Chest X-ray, PA view. Patient: 63 years old, sex M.
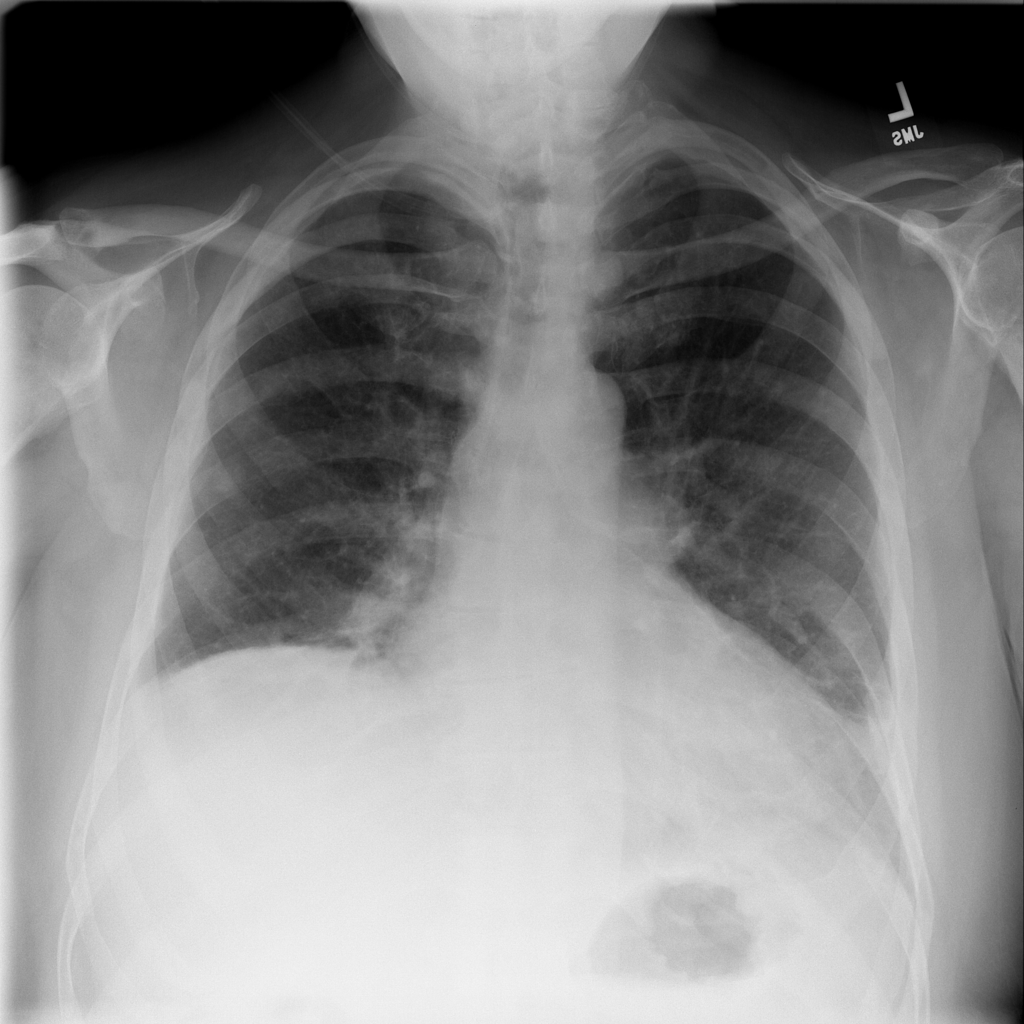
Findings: Atelectasis, Effusion